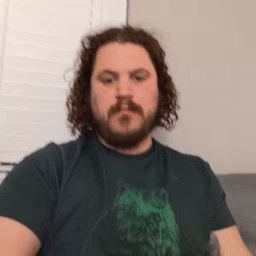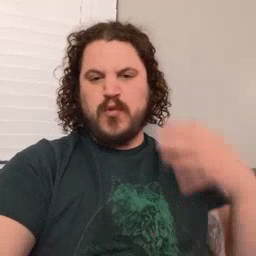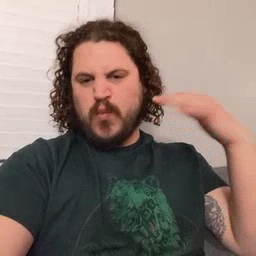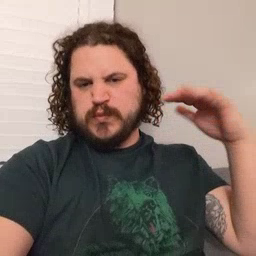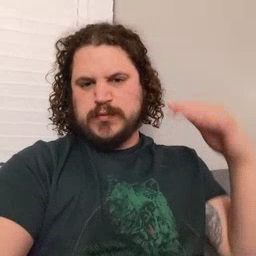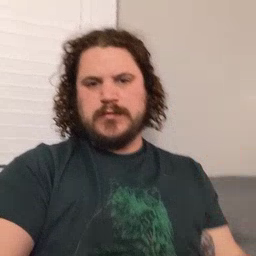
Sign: noisy